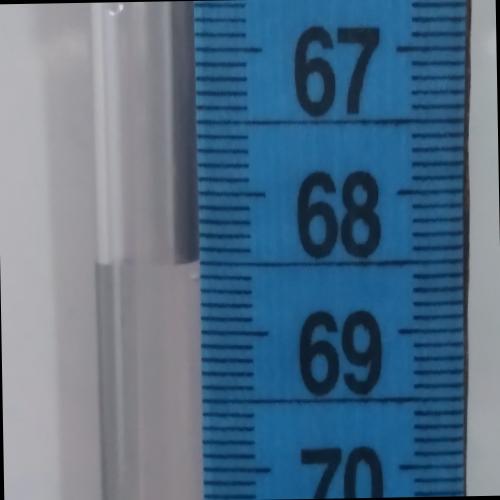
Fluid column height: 68.5 cm